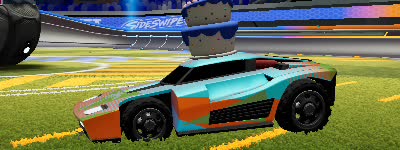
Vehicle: breakout